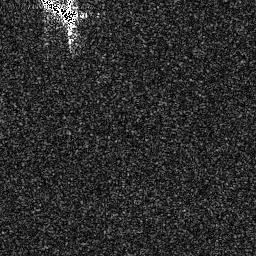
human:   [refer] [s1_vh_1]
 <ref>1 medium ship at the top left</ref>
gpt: <box>[[14, 0, 30, 9, 0]]</box>